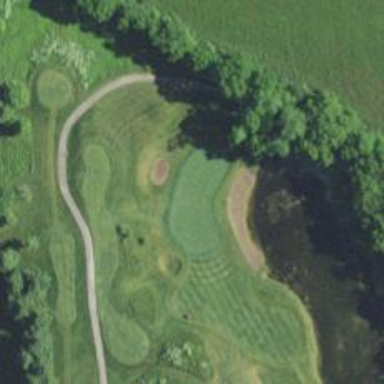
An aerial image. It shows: View of golf hole.